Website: home-depot
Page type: receipt
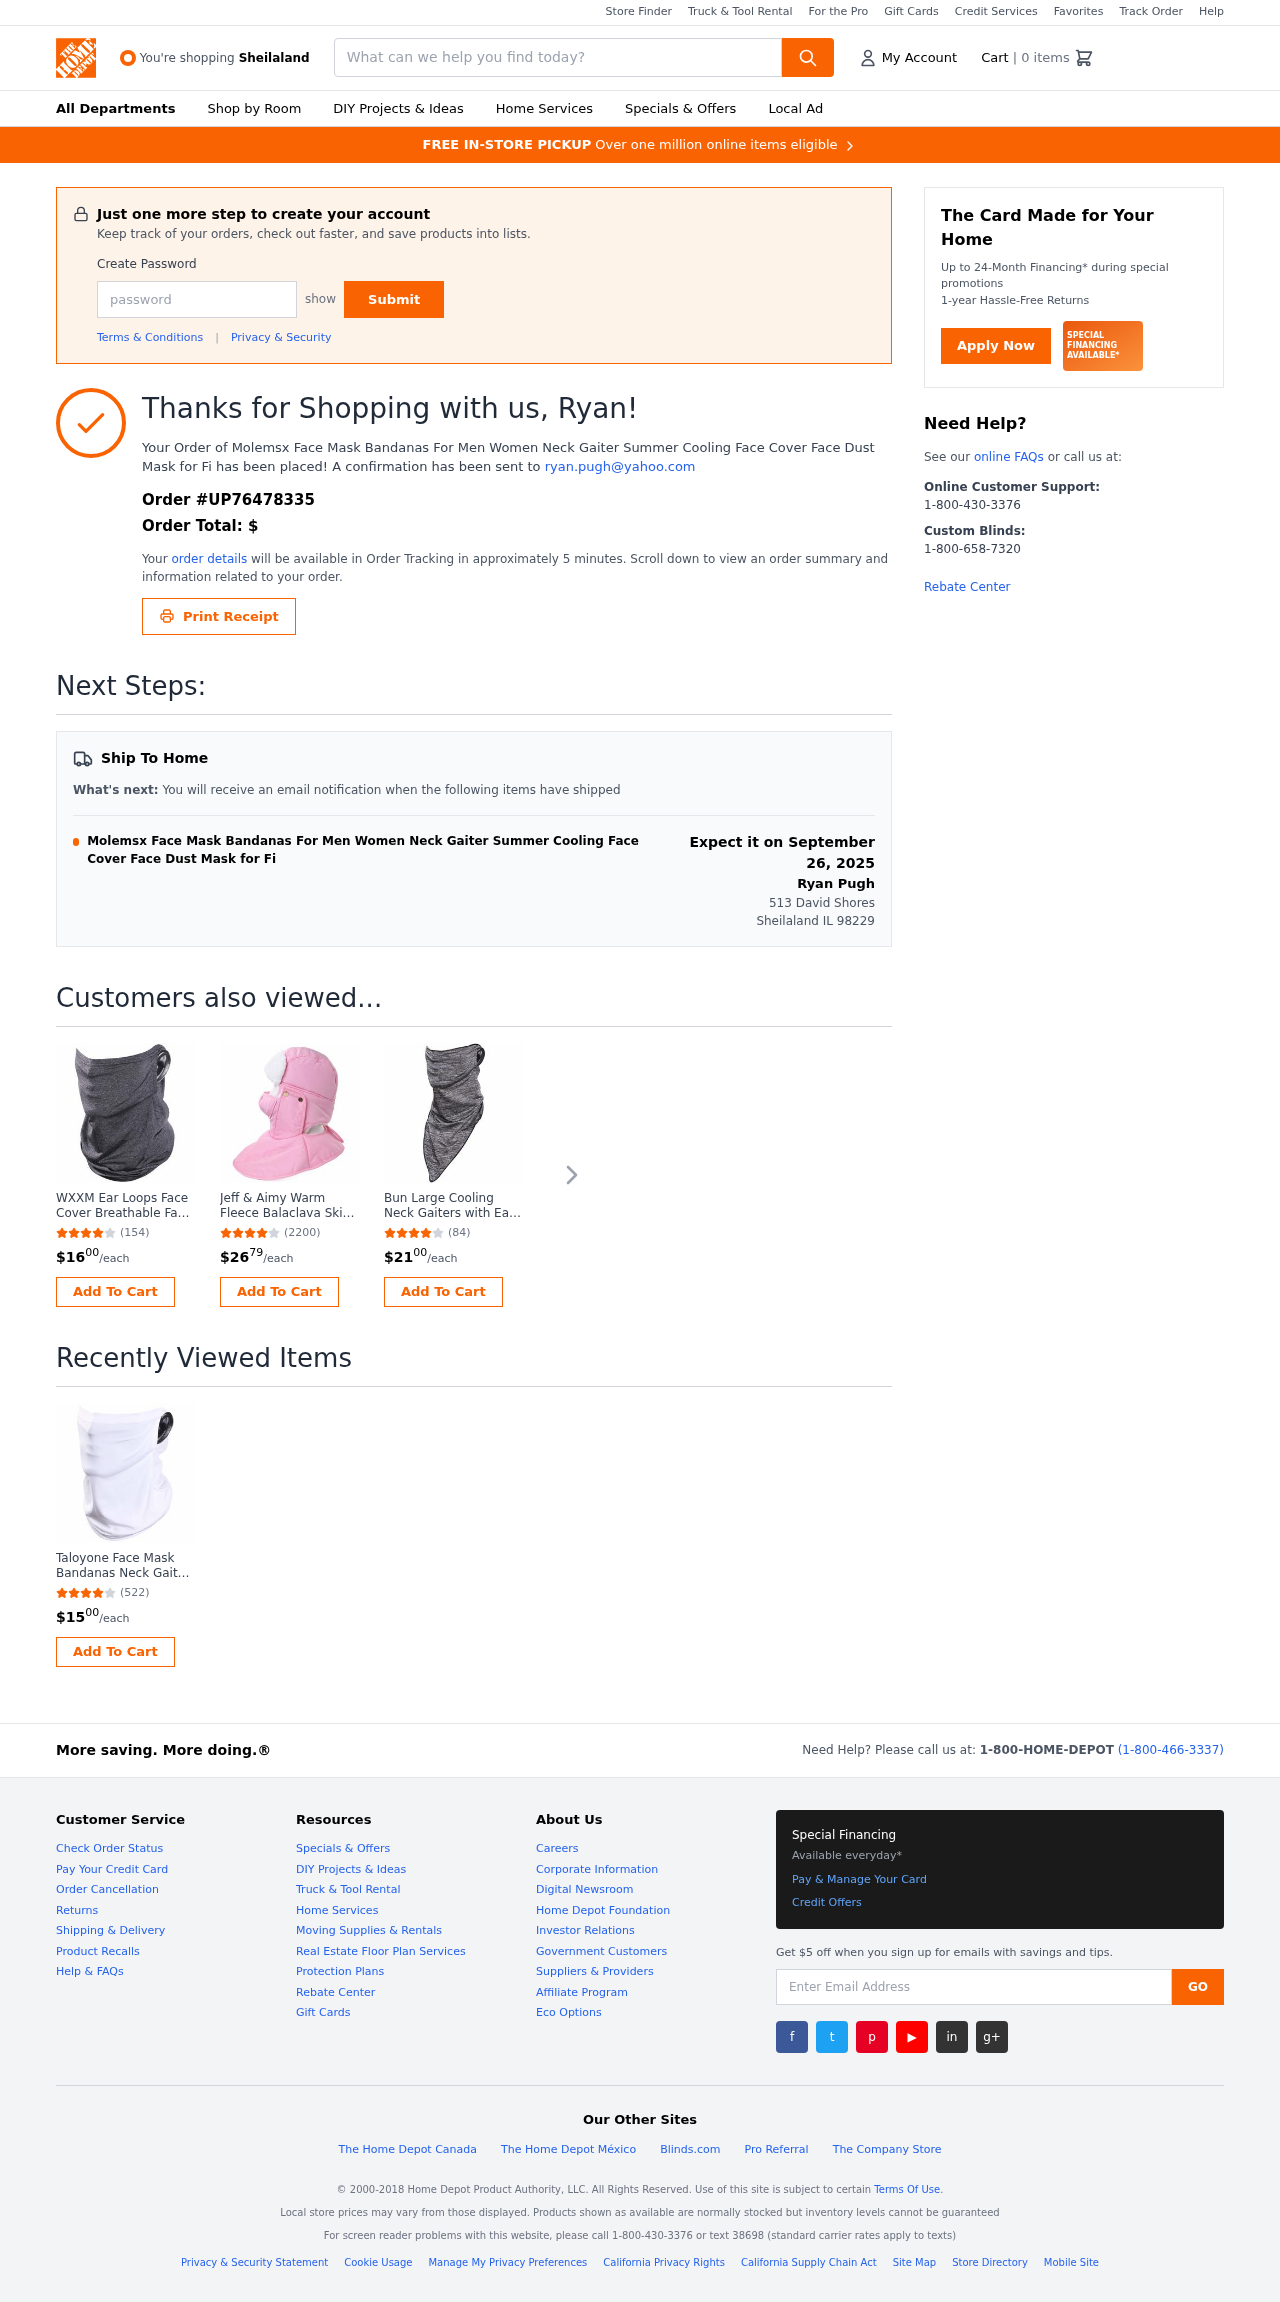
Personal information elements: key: PII_CITY
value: Sheilaland
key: PII_EMAIL
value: ryan.pugh@yahoo.com
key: PII_FIRSTNAME
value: Ryan
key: PII_FULLNAME
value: Ryan Pugh
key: PII_POSTCODE
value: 98229
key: PII_STATE_ABBR
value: IL
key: PII_STREET
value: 513 David Shores
Product elements: key: PRODUCT1_NAME
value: Molemsx Face Mask Bandanas For Men Women Neck Gaiter Summer Cooling Face Cover Face Dust Mask for Fi
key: PRODUCT2_NAME
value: WXXM Ear Loops Face Cover Breathable Face Scarf Sun UV Protection Neck Gaiter 1 Piece Grey
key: PRODUCT2_NUM_RATINGS
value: (154)
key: PRODUCT2_PRICE
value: $1600
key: PRODUCT3_NAME
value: Jeff & Aimy Warm Fleece Balaclava Ski Full Face Mask Neck Warmer Winter Sports Cap
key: PRODUCT3_NUM_RATINGS
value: (2200)
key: PRODUCT3_PRICE
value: $2679
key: PRODUCT4_NAME
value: Bun Large Cooling Neck Gaiters with Ear Loops, Face Bandana Neck Gaiter Face Scarf Balaclava for Sun
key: PRODUCT4_NUM_RATINGS
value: (84)
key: PRODUCT4_PRICE
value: $2100
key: PRODUCT5_NAME
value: Taloyone Face Mask Bandanas Neck Gaiter Ear Loops Face Balaclava Non Slip Light Cool Breathable Band
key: PRODUCT5_NUM_RATINGS
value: (522)
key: PRODUCT5_PRICE
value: $1500
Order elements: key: ORDER_NUM_ITEMS
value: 0
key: ORDER_ID
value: UP76478335
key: ORDER_TOTAL
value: $
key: ORDER_DELIVERY_DATE
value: Expect it on September 26, 2025
Search elements: key: HEADER_SEARCH
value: What can we help you find today?